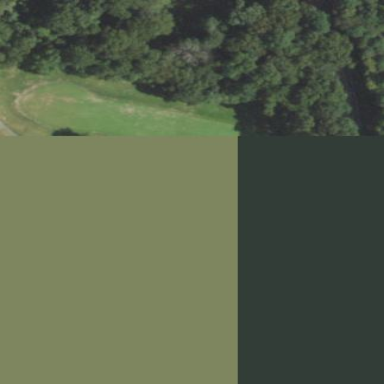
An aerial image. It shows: Grassy area designated as golf fairway.